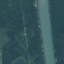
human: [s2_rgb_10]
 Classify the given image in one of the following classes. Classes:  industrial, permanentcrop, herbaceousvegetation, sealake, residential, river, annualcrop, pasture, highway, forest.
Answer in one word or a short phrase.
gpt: River